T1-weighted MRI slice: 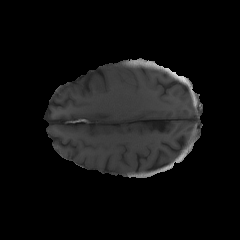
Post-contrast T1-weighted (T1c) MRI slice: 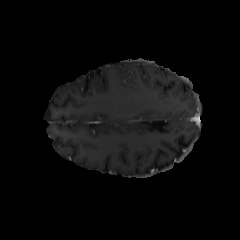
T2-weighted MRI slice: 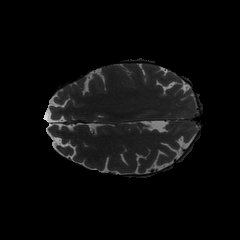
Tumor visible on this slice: no